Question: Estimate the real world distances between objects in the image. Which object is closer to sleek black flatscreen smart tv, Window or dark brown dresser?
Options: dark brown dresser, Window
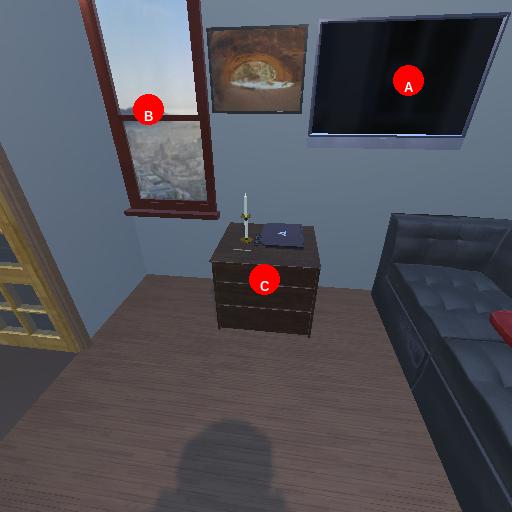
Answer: dark brown dresser